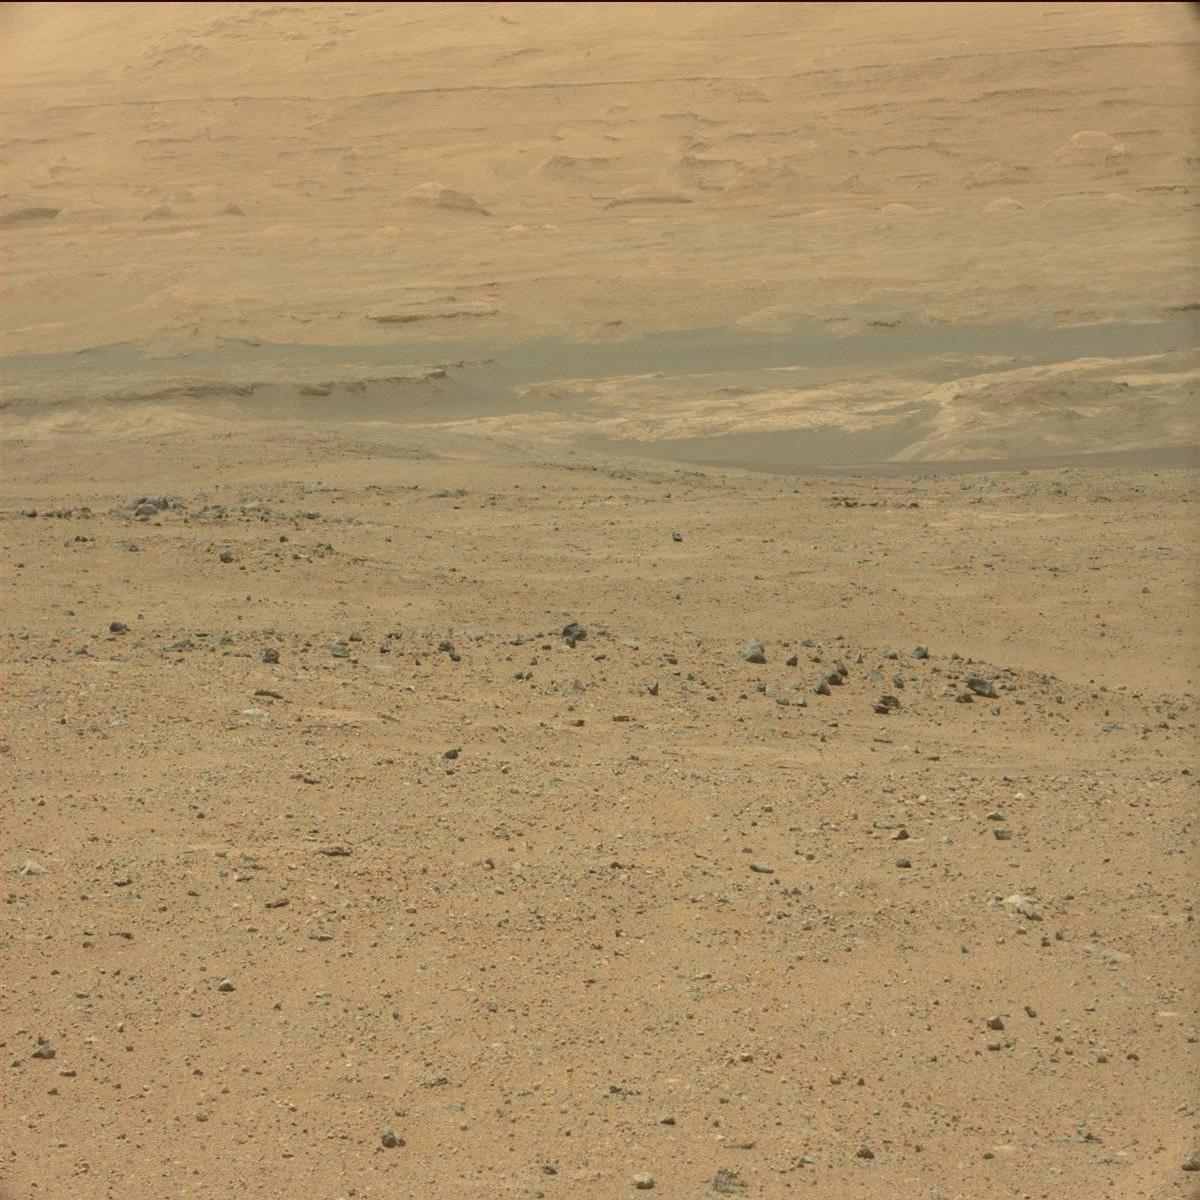
Terrain classes present: Bedrock, Ridge, Rock, Sand / Soil